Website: apple
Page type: payment
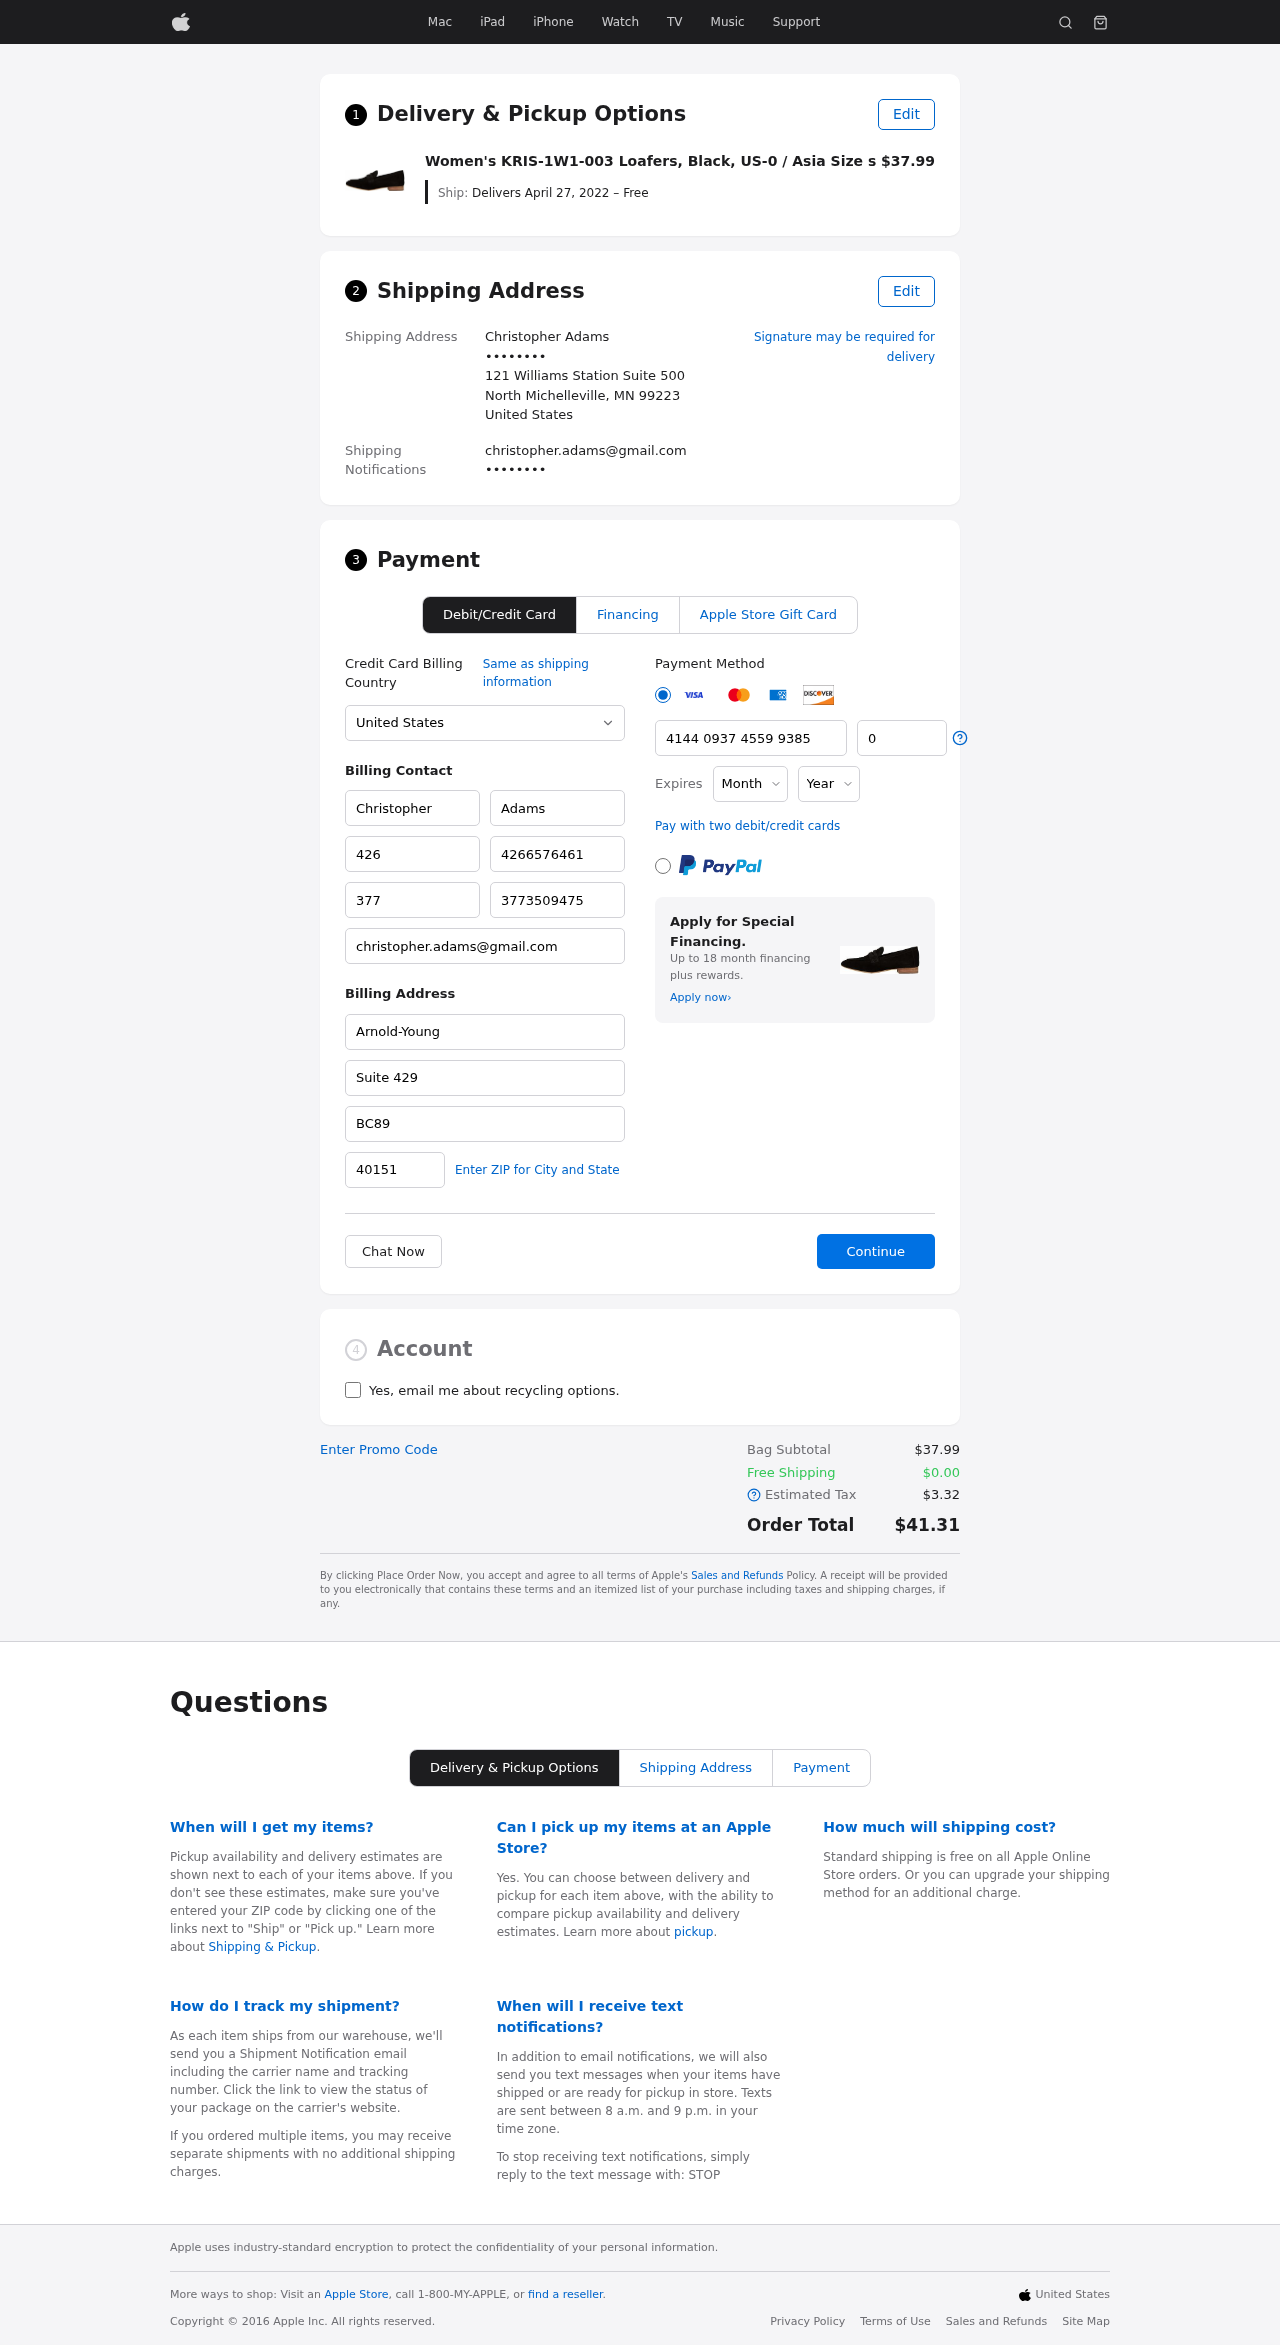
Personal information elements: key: PII_CARD_CVV
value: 015
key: PII_CARD_EXPIRY_MONTH
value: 10
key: PII_CARD_EXPIRY_YEAR
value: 29
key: PII_CARD_NUMBER
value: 4144 0937 4559 9385
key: PII_CITY_STATE_ZIP
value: North Michelleville, MN 99223
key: PII_COMPANY
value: Arnold-Young
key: PII_COUNTRY
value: United States
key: PII_EMAIL
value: christopher.adams@gmail.com
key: PII_EMAIL2
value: christopher.adams@gmail.com
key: PII_FIRSTNAME
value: Christopher
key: PII_FULLNAME
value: Christopher Adams
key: PII_LASTNAME
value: Adams
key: PII_PHONE3
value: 4266576461
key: PII_PHONE_ALT
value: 3773509475
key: PII_PHONE_ALT_AREA
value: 377
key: PII_PHONE_AREA
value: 426
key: PII_POSTCODE2
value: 40151
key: PII_SECURITY_CODE
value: BC89
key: PII_STREET
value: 121 Williams Station Suite 500
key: PII_STREET2
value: Suite 429
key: PII_PHONE
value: ••••••••
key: PII_PHONE2
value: ••••••••
Product elements: key: PRODUCT1_NAME
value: Women's KRIS-1W1-003 Loafers, Black, US-0 / Asia Size s
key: PRODUCT1_PRICE
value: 37.99
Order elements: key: ORDER_DELIVERY_DATE
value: Delivers April 27, 2022 – Free
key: ORDER_SUBTOTAL
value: $37.99
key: ORDER_SHIPPING_COST
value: $0.00
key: ORDER_TAX
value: $3.32
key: ORDER_TOTAL
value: $41.31